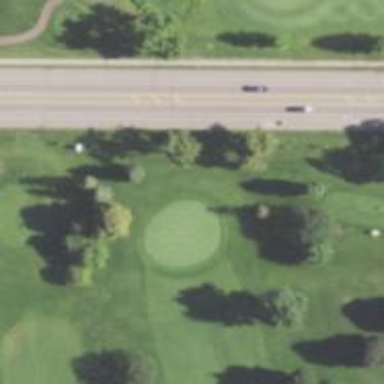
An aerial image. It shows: View of golf hole.